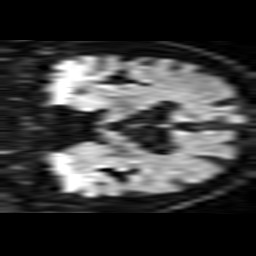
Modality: TRACE
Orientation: coronal
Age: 73
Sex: male
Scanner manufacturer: philips
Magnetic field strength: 1.5 T
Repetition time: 4.632 s
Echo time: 0.07843 s